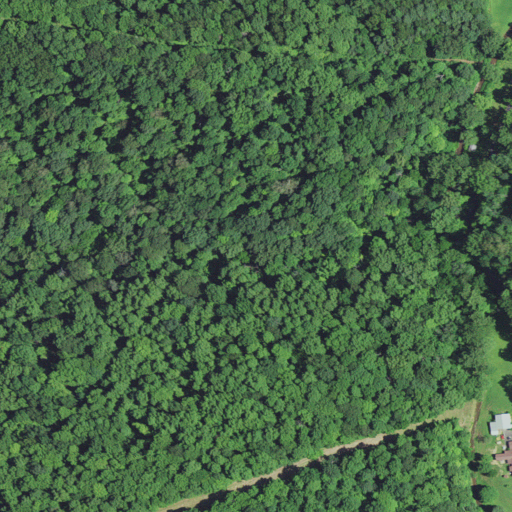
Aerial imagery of valley in West Virginia named Liston Hollow containing deciduous forest, open development, and mixed forest